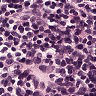
Metastatic tissue present: no